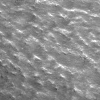
Atmospheric dust classification: not_dusty